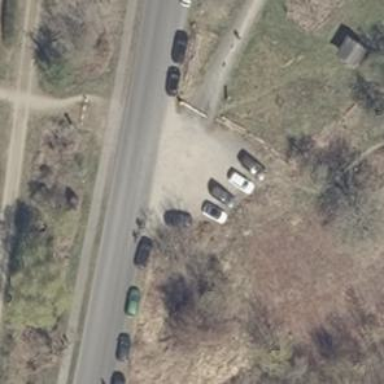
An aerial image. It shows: Parking area with surface.